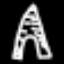
Label: The Eiffel Tower